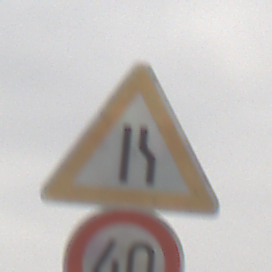
Verkehrszeichen: EinseitigVerengteFahrbahnRechts
Zusatzzeichen unten: Geschwindigkeit40
Umgebung: Outdoor, Nature
Tageszeit: MorningAfternoon
Wetter: Overcast
Licht: Natural
Jahreszeit: NotSpecified
Kontrast: LowContrast